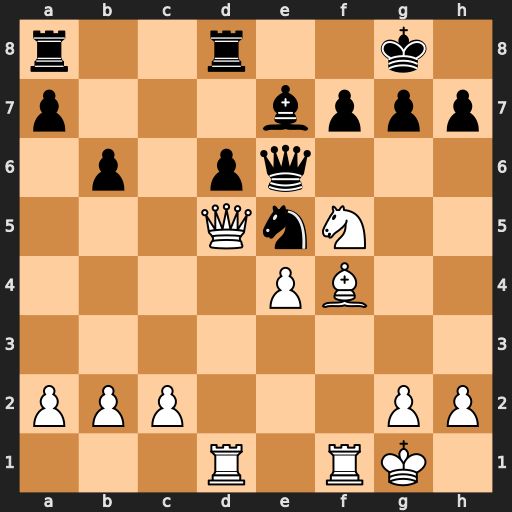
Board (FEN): r2r2k1/p3bppp/1p1pq3/3QnN2/4PB2/8/PPP3PP/3R1RK1
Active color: w
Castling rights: -
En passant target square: -
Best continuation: Qxe6 fxe6 Nxe7+